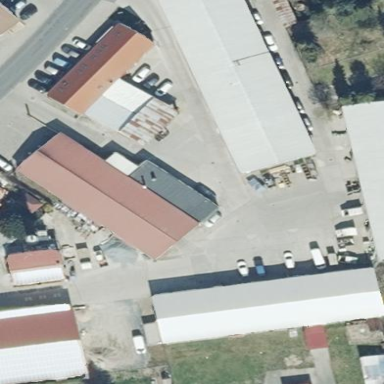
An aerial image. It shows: Commercial area.